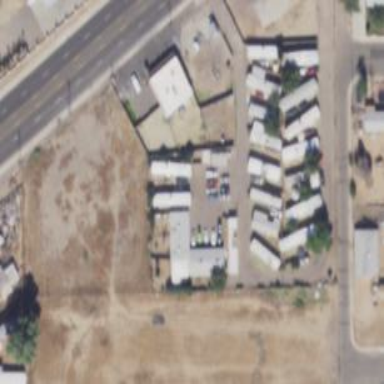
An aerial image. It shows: Residential area known as trailer park.